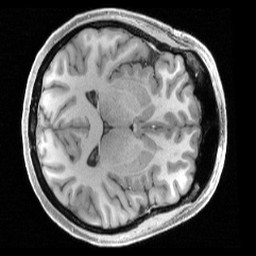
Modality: T1w
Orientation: axial
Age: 33
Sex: female
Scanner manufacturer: siemens
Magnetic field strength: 3 T
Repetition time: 2.4 s
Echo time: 0.00231 s